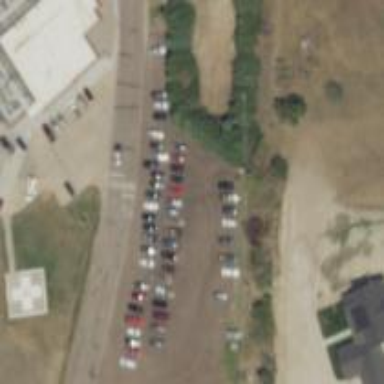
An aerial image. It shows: Parking area with unpaved surface.